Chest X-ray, AP view. Patient: 32 years old, sex F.
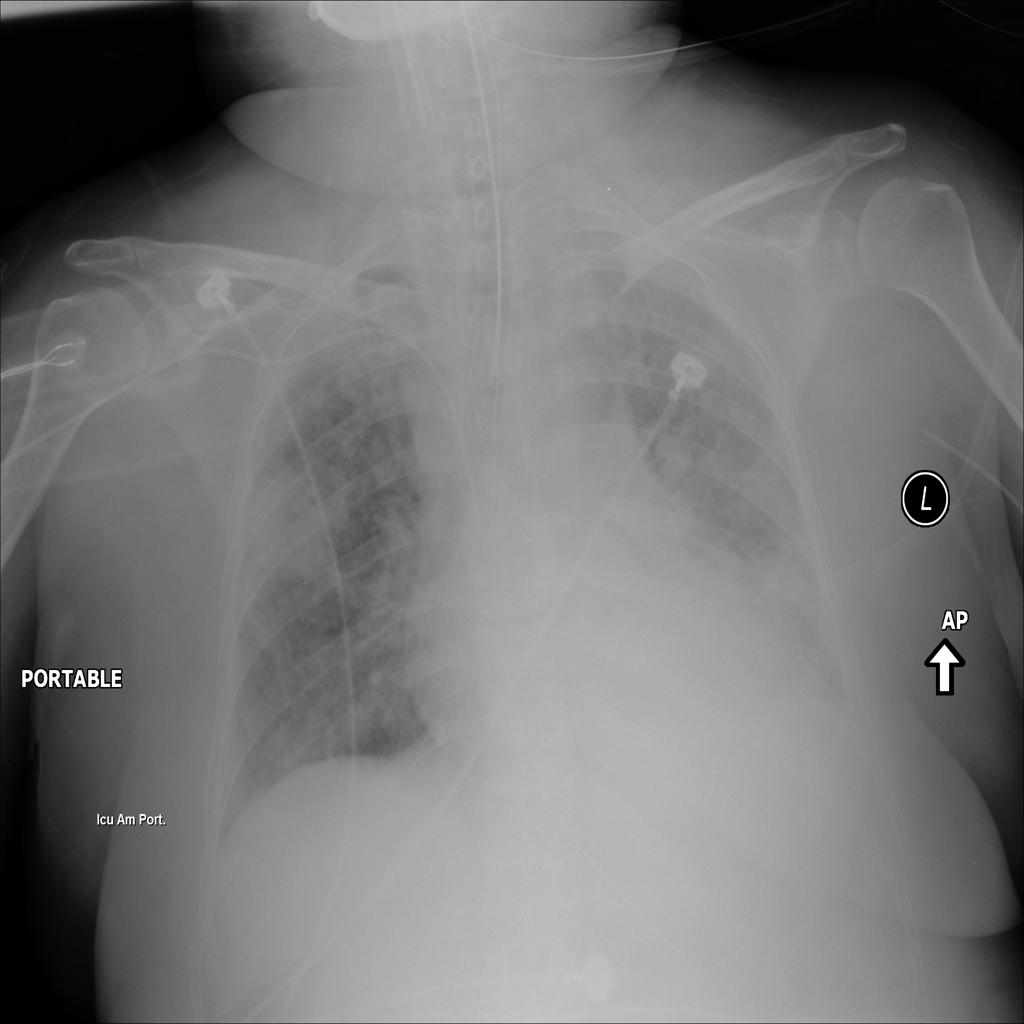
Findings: Edema